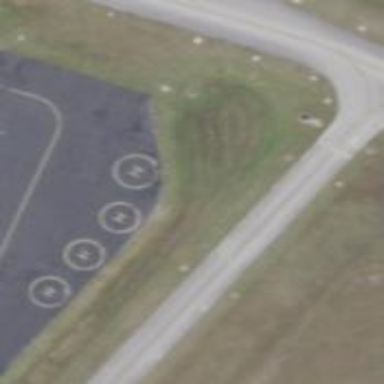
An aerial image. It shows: Image showing helipad at airport.